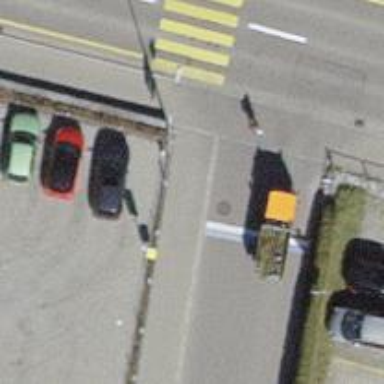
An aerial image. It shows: Post box.